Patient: sex M, age 53
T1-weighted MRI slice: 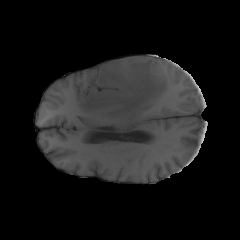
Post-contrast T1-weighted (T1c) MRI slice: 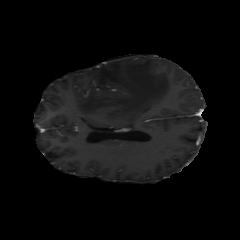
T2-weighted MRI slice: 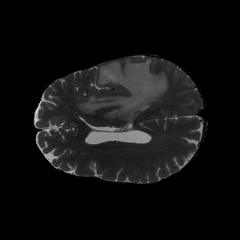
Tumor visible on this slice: yes
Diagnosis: Glioblastoma, IDH-wildtype
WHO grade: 4